Field crop: tomato
Growth stage: 2
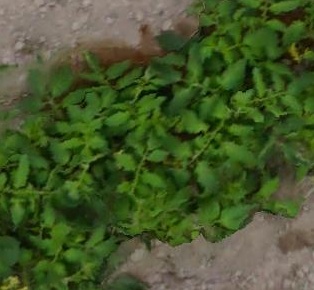
Species: tomato